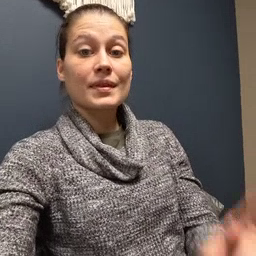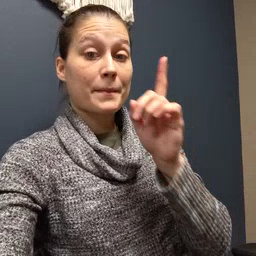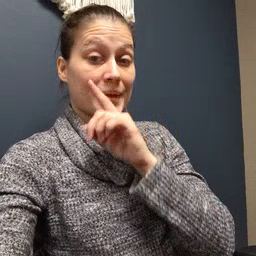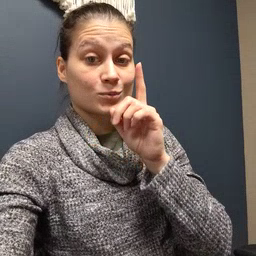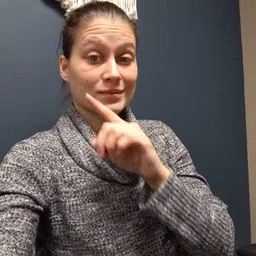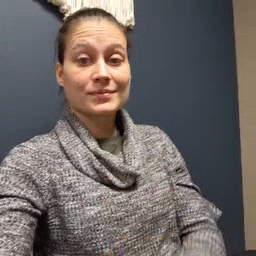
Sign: mouse